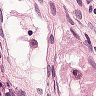
Metastatic tissue present: no